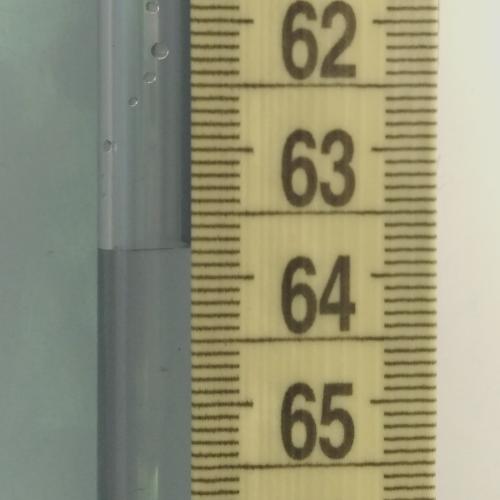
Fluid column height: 63.8 cm